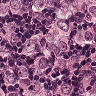
Metastatic tissue present: yes